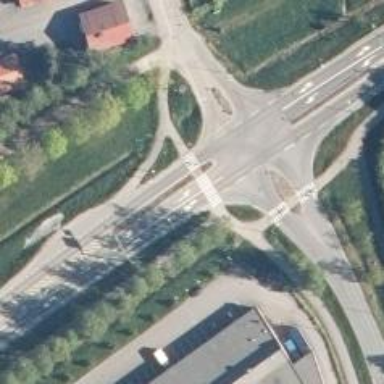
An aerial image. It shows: Asphalt cycleway with uncontrolled zebra crossing. The crossing has island for safety.